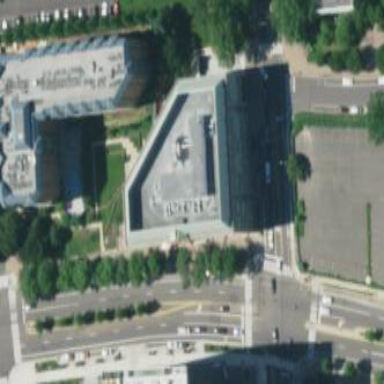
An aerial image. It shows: Office building.